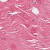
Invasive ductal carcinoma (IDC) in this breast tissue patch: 0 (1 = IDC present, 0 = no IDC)